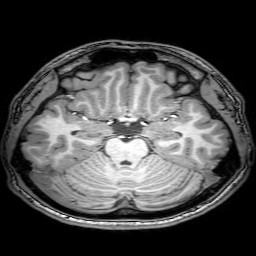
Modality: T1w
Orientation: coronal